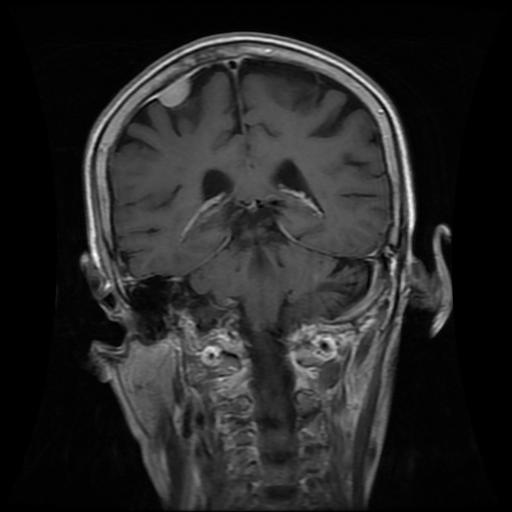
Label: meningioma